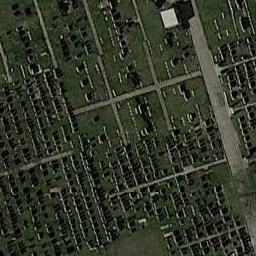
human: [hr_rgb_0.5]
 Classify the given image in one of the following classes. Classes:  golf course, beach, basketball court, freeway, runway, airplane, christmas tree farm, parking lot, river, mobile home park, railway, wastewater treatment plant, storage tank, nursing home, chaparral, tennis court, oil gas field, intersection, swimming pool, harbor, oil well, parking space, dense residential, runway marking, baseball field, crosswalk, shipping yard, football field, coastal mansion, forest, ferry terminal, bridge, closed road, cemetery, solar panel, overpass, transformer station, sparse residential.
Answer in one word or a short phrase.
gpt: cemetery